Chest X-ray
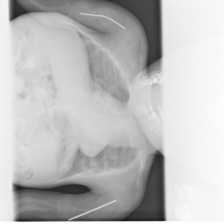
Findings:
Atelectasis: negative
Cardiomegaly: negative
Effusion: negative
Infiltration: negative
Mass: negative
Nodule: negative
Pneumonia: negative
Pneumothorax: negative
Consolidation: negative
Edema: negative
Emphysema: negative
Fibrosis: negative
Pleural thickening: negative
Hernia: negative